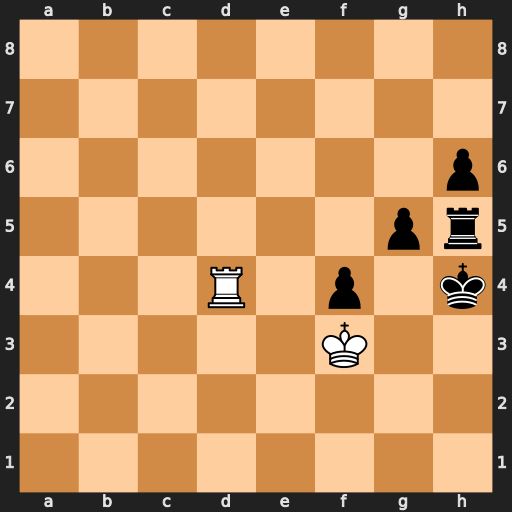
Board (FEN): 8/8/7p/6pr/3R1p1k/5K2/8/8
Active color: w
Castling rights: -
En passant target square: -
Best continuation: Rd1 g4+ Kxf4 Kh3 Rh1+ Kg2 Rxh5